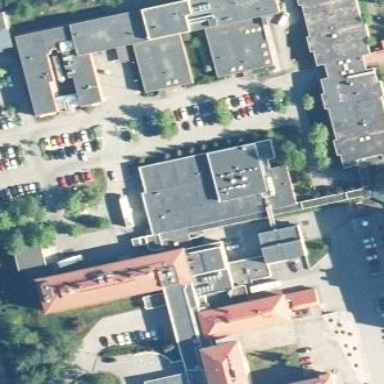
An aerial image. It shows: Hospital building.